$\textbf{Оборудование}$ 1. Cекундомер. 2. Cтойка с неподвижным блоком. 3. 10 гаек М5 (массой $m=(0{,}95 \pm 0{,}02)~\text{г}$ каждая). 4. 10 гаек M10 (массой $M=(10 \pm 1)~\text{г}$ каждая). 5. Катушка ниток. 6. Ножницы. 7. Две скрепки (массой $m_\text{с}=(0{,}44\pm0{,}02)~\text{г}$ каждая). 8. Мерная лента. 9. Круглый карандаш. 10. Клейкая масса. 11. Струбцина. При вращении неподвижного блока выполняется соотношение: $$E_\text{к}= \frac{m_\text{эфф} \omega^2 r^2}{2},$$ где $E_\text{к}$ — кинетическая энергия вращения блока, $\omega$ — угловая скорость вращения блока, $r$ — радиус блока, $m_\text{эфф}$ — эффективная масса блока.
Определите эффективную массу $m_\text{эфф}$ выданного блока.
Определите коэффициент трения скольжения $\mu$ нити о боковую поверхность карандаша. $\textbf{Внимание!}$ При выполнения этого задания имейте в виду, что трогать «рабочую» часть нити и боковую (окрашенную) поверхность карандаша руками не следует, так как на их поверхности могут остаться следы пота и жира. Это может заметно изменить значение коэффициента трения $\mu$. Укажите в отчете действия, который Вы предпринимали для повышения точности результатов. $\textit{Примечание:}$ трением в оси блока можно пренебречь.
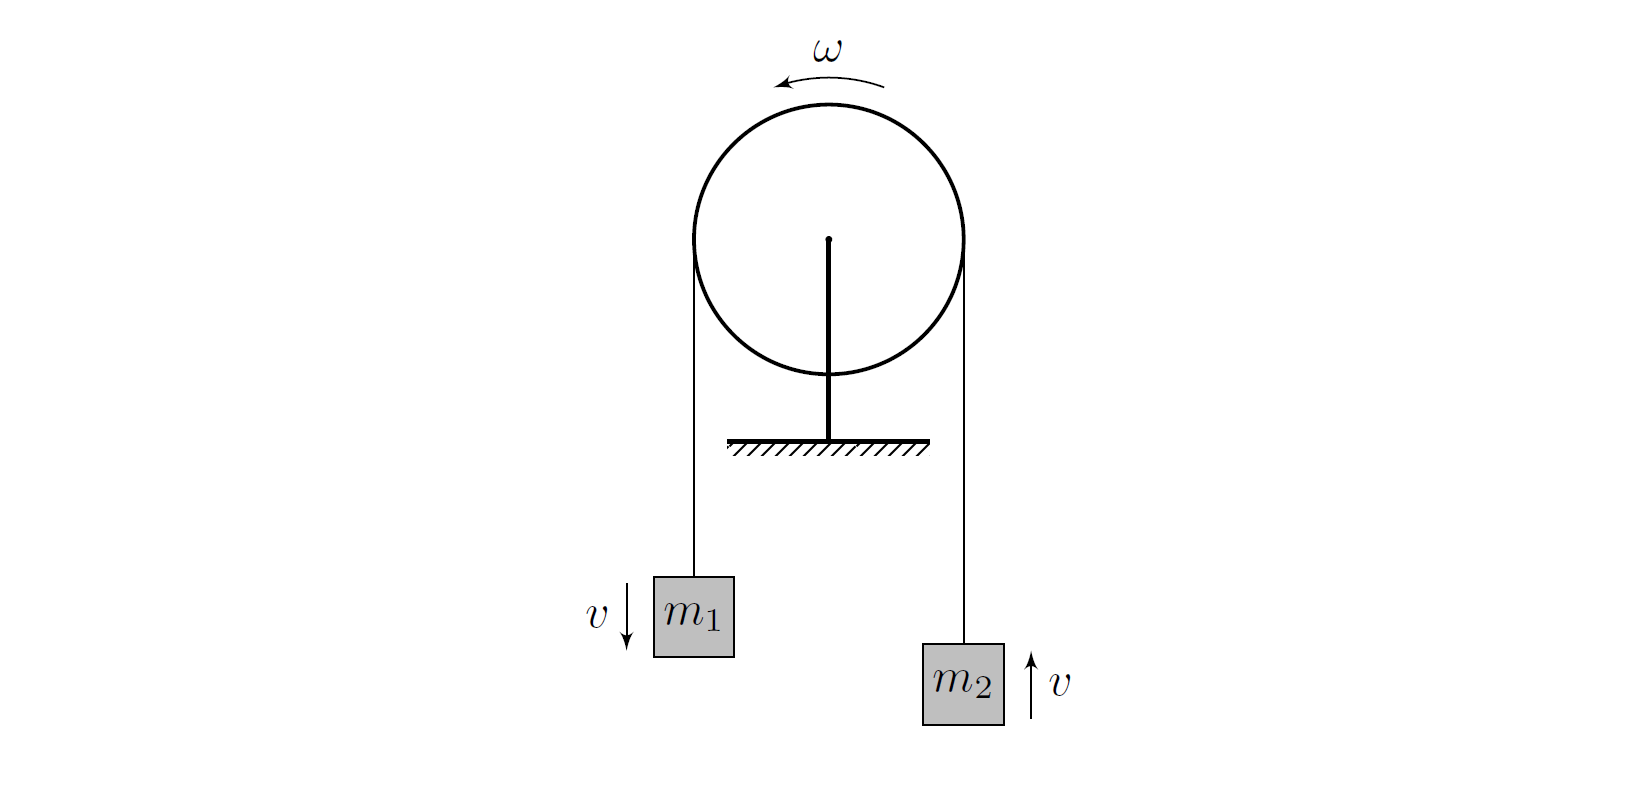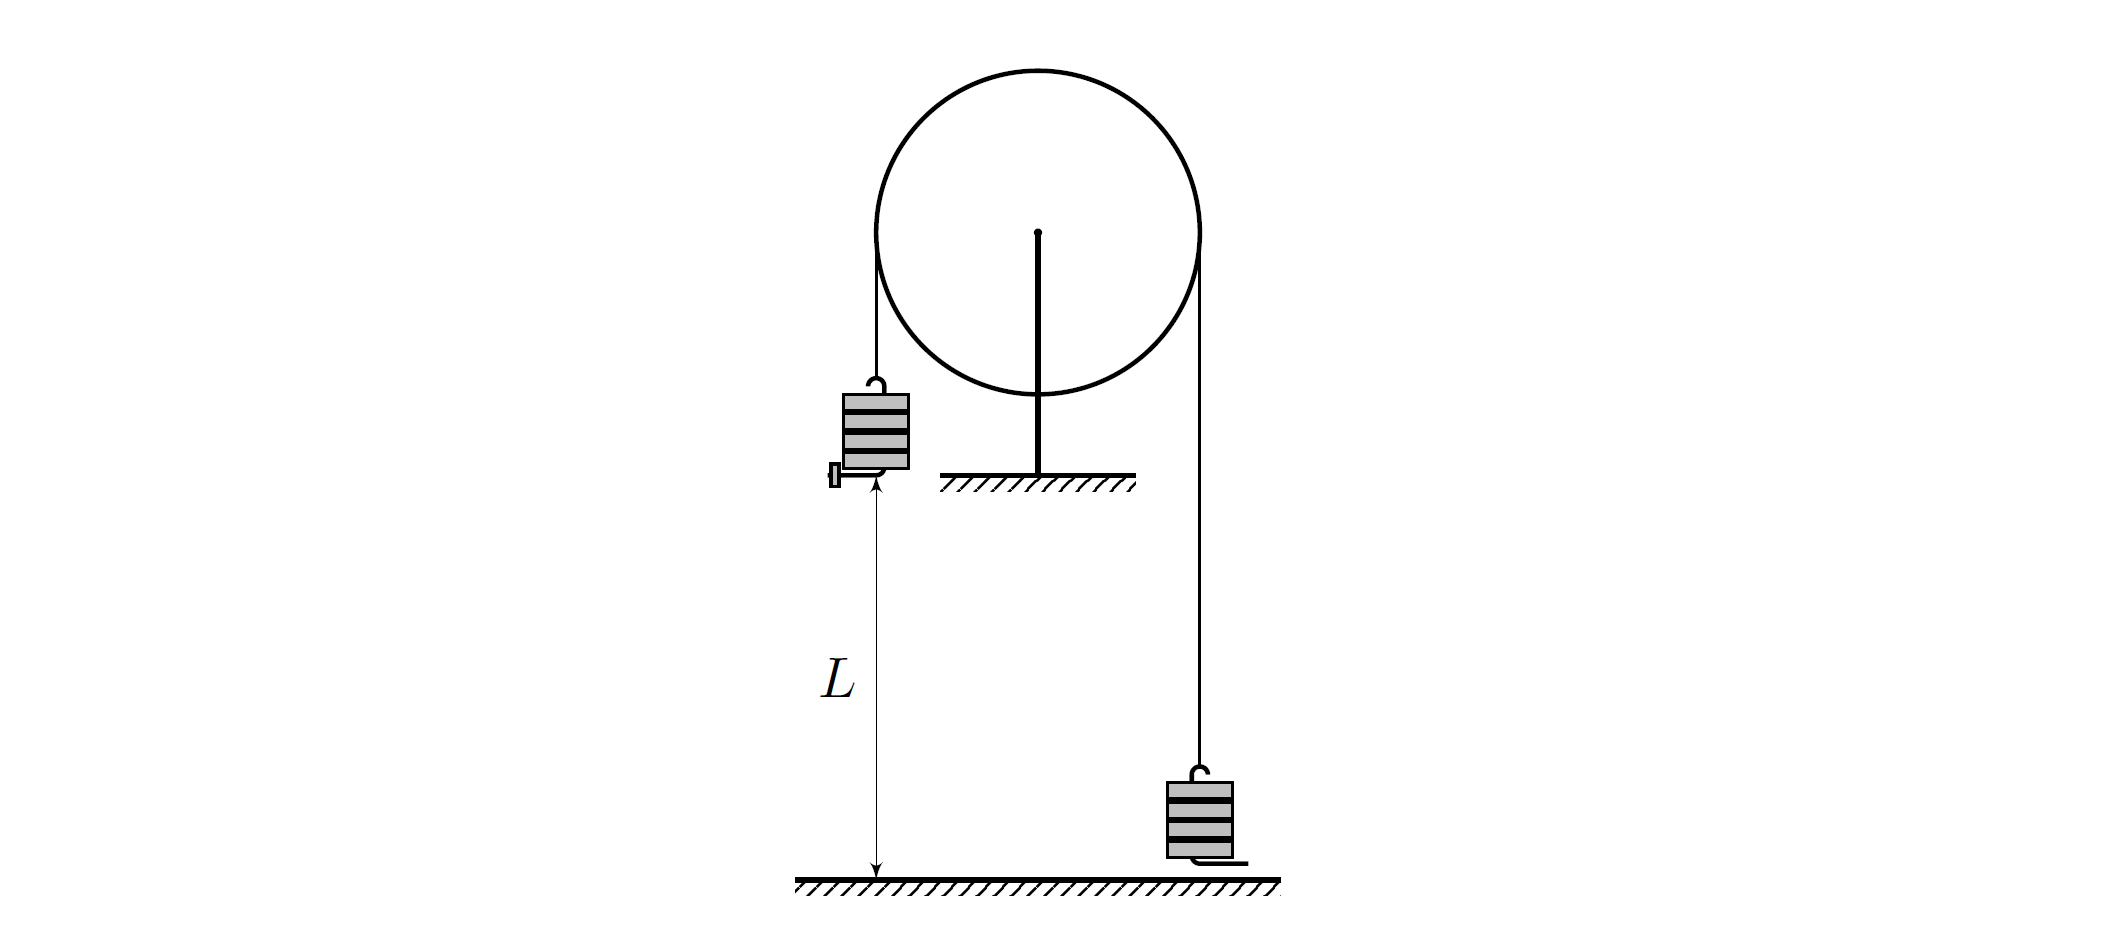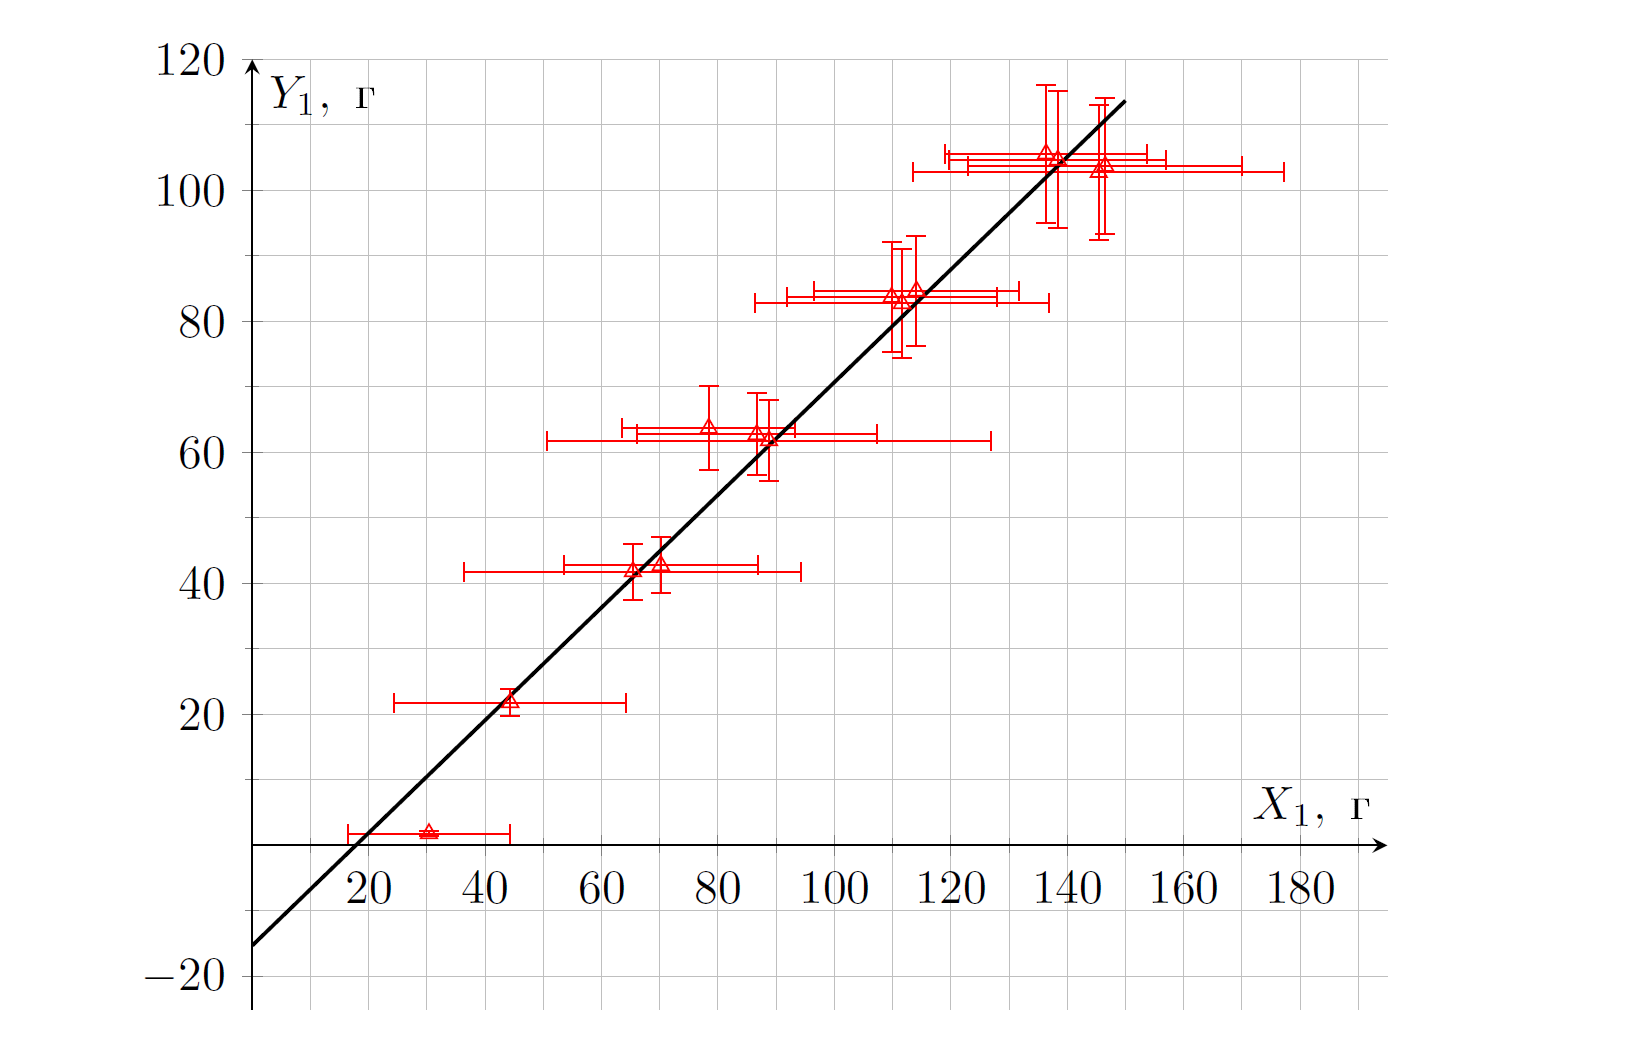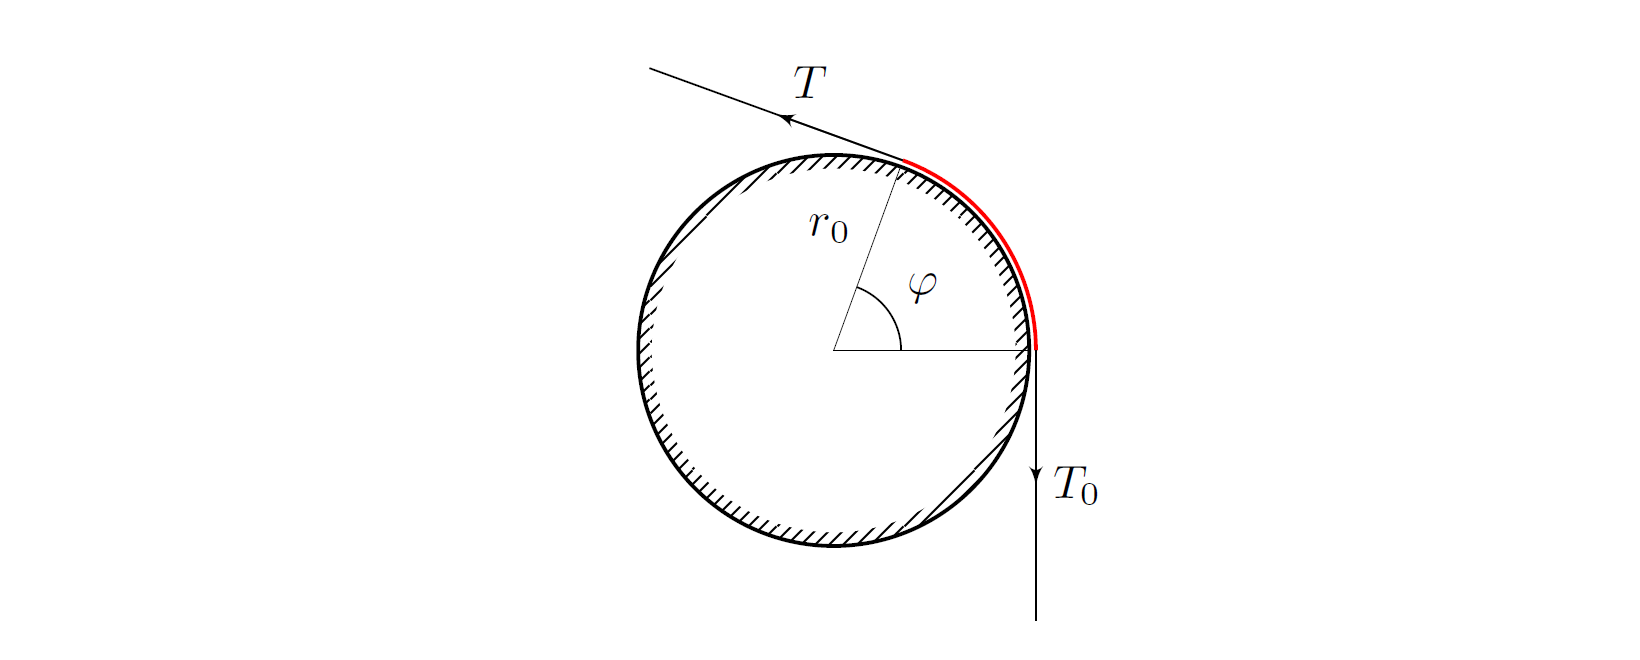
Определите эффективную массу $m_\text{эфф}$ выданного блока.
Решение: $\textbf{Метод №1}$ Обозначим за $m_1$ массу большего груза, а за $m_2$ — массу меньшего. В силу нерастяжимости нити модули скоростей и ускорений, с которыми движутся грузы, равны. Будем считать, что нить не проскальзывает по блоку, поэтому \begin{equation} v = \omega r. \tag{1} \end{equation}  Рассмотрим систему из блока и грузов. В ней сохраняется механическая энергия, так как трением в оси блока можно пренебречь. Выберем малый промежуток времени $dt$ и, учитывая уравнение $(1)$, запишем ЗСЭ: \[ \frac{m_1 v^2}{2} + \frac{m_2 v^2}{2} + \frac{m_\text{эфф} v^2}{2} =\\ \frac{m_1 (v + a\,dt)^2}{2} + \frac{m_2 (v + a\,dt)^2}{2} + \frac{m_\text{эфф} (v + a\,dt)^2}{2} + (m_2 - m_1) g v \, dt,\] где $a$ — это ускорение грузов. Пренебрегая вторым порядком малости, упростив выражение, получим: \begin{equation} (m_1 + m_2 + m_\text{эфф}) a = (m_1 - m_2) g. \tag{2} \end{equation} Проведем оценку того, при какой разнице масс $m_1$ и $m_2$ блок покоится. Например, когда $m_1=m$, $m_2=2 m_\text{с}$(с одной стороны маленькая гайка, а с другой две скрепки) — блок покоится, а когда $m_1=m+m_\text{с}$, $m_2=m$ (с одной стороны маленькая гайка, а с другой только скрепка) — блок движется. Можно сделать вывод, что блок покоится при $|m_1-m_2|<0{,}4~\text{г}$. Теперь проведем следующий эксперимент: при разных $m_1$ и $m_2$ будем измерять время, за которое изначально покоящийся груз $m_1$ проходит расстояние $L$ от края стола до пола. \[ L = (72{,}9 \pm 0{,}2)~\text{см}. \] Массы $m_1$ и $m_2$ можно изменять подвешивая гайки на скрепки, а значения найти по формулам: \[ m_1 = N_{1\text{б}} M + N_{1\text{м}} m + m_\text{с} \]\[ m_2 = N_{2\text{б}} M + m_\text{с}, \] где $N_{1\text{б}}$ — количество больших гаек слева, $N_{1\text{м}}$ — количество маленьких гаек слева, $N_{2\text{б}}$ — количество больших гаек справа.  Возьмем $N_{1\text{б}}=1$, $N_{1\text{м}}=1$, $N_{2\text{б}}=1$ и три раза измерим время, за которое изначально покоящийся груз $m_1$ проходит расстояние $L$. $t_1,~\text{c}$ ; $t_2,~\text{c}$ ; $t_3,~\text{c}$ $2{,}62$ ; $2{,}72$ ; $2{,}72$ В силу того, что приборная погрешность измерения времени гораздо меньше случайной, в дальнейшем будем проводить по 3 измерения, а ускорение $a$ считать по формуле: \[ a = 2\frac{L}{\langle t\rangle ^2},\] где $\langle t \rangle$ — это среднее время, которое вычисляется следующим образом: $\langle t \rangle = \dfrac{1}{3} \left( t_1 + t_2 + t_3 \right)$. № ; $N_{1\text{б}}$ ; $N_{1\text{м}}$ ; $N_{2\text{б}}$ ; $t_1,~\text{с}$ ; $t_1,~\text{с}$ ; $t_1,~\text{с}$ ; $\langle t\rangle,~\text{с}$ ; $X_1,~\text{г}$ ; $Y_1,~\text{г}$ ; $\Delta X_1,~\text{г}$ ; $\Delta Y_1,~\text{г}$ 1 ; 0 ; 1 ; 0 ; 2,22 ; 2,20 ; 2,10 ; 2,17 ; 30 ; 2 ; 14 ; 0,4 2 ; 1 ; 1 ; 1 ; 2,72 ; 2,69 ; 2,47 ; 2,63 ; 44 ; 22 ; 20; 2 3 ; 2 ; 1 ; 2 ; 2,91 ; 3,34 ; 3,32 ; 3,19 ; 65 ; 42 ; 29 ; 4 4 ; 2 ; 2 ; 2 ; 2,31 ; 2,32 ; 2,38 ; 2,34 ; 70 ; 43 ; 17 ; 4 5 ; 3 ; 1 ; 3 ; 3,72 ; 3,78 ; 3,65 ; 3,72 ; 89 ; 62 ; 38 ; 6 6 ; 3 ; 2 ; 3 ; 2,63 ; 2,47 ; 2,69 ; 2,60 ; 87 ; 63 ; 21 ; 6 7 ; 3 ; 3 ; 3 ; 2,09 ; 2,00 ; 1,96 ; 2,02 ; 78 ; 64 ; 15 ; 6 8 ; 4 ; 1 ; 4 ; 4,82 ; 4,41 ; 4,78 ; 4,67 ; 140 ; 82 ; 60 ; 8 9 ; 4 ; 2 ; 4 ; 3,03 ; 2,91 ; 2,90 ; 2,95 ; 112 ; 83 ; 25 ; 8 10 ; 4 ; 3 ; 4 ; 2,38 ; 2,37 ; 2,41 ; 2,39 ; 110 ; 84 ; 18 ; 8 11 ; 4 ; 4 ; 4 ; 2,22 ; 2,03 ; 2,07 ; 2,11 ; 114 ; 85 ; 18 ; 8 12 ; 5 ; 1 ; 5 ; 5,50 ; 5,44 ; 5,47 ; 5,47 ; 192 ; 102 ; 81 ; 10 13 ; 5 ; 2 ; 5 ; 3,34 ; 3,38 ; 3,37 ; 3,36 ; 145 ; 103 ; 32 ; 10 14 ; 5 ; 3 ; 5 ; 2,84 ; 2,68 ; 2,75 ; 2,76 ; 147 ; 104 ; 24 ; 10 15 ; 5 ; 4 ; 5 ; 2,31 ; 2,28 ; 2,37 ; 2,32 ; 138 ; 105 ; 19 ; 11 16 ; 5 ; 5 ; 5 ; 2,03 ; 2,03 ; 2,12 ; 2,06 ; 136 ; 106 ; 17 ; 11 Согласно выражению $(2)$ можно выбрать координаты $Y_1 = m_1 + m_2$, $X_1 = \dfrac{g}{a} (m_1 - m_2)$, в которых график должен оказаться линейным: $Y_1 = X_1 - m_\text{эфф}$. Формула для пересчета: \[ X_1=\frac{g\langle t \rangle ^2}{2L} (m_1 - m_2). \] При построении графика точки №8 и №12 мы не будем использовать, так как они имеют слишком большие погрешности в сравнении с другими точками. При этом важно отметить, что в рамках крестов ошибок эти точки лежат на нашей прямой.  Найдем из графика $m_\text{эфф}= (15 \pm 5)~\text{г}$. Стоит отметить, что коэффициент наклона немного отличен от единицы, что можно объяснить трением в подшипнике. $\textbf{Метод №2}$ Для определения $m_\text{эфф}$ можно использовать колебания. Чтобы превратить блок в физический маятник, мы можем с помощью клейкой массы приклеить большую гайку к краю блока. Расстояние от центра блока до гайки обозначим за $l$. Запишем ЗСЭ, пренебрегая трением. За $\alpha$ обозначим малый угол отклонения от положения равновесия: \begin{equation} \frac{m_\text{эфф} \omega^2 r^2}{2} + \frac{M \omega^2 l^2}{2} + Mgl (1-\cos \alpha) = \text{const}, \tag{3} \end{equation} при этом $d \alpha = \omega \, dt$, $\cos \alpha \simeq 1 - \alpha^2/2$. Подставим это в выражение $(3)$: \[ \frac{1}{2} \left( m_\text{эфф} r^2 + M l^2 \right) \omega^2 + \frac{1}{2} Mgl \, \alpha^2 = \text{const}. \] Получилось уравнение колебаний с периодом $T$: \[ T = 2 \pi \sqrt{ \frac{m_\text{эфф} r^2 + Ml^2}{Mgl}}.\] Проведем измерения: $l=(4{,}5 \pm 0{,}1)~\text{см}$, $r=(4{,}9\pm0{,}1)~\text{см}$. Измерим время $t$ за, которое происходит $n=10$ колебаний. Формула для нахождения $m_\text{эфф}$: \[ m_\text{эфф} = M \left( \frac{T^2}{4 \pi^2}\frac{gl}{r^2} - \frac{l^2}{r^2} \right).\] По данной формуле получается следующий результат: $m_\text{эфф}=(25 \pm 6)~\text{г}$. Результат получается немного завышеным из-за трения в подшипнике.
Ответ: $m_\text{эфф} = (15 \pm 5)~\text{г}$  $\textbf{Метод №2}$ Для определения $m_\text{эфф}$ можно использовать колебания. Чтобы превратить блок в физический маятник, мы можем с помощью клейкой массы приклеить большую гайку к краю блока. Расстояние от центра блока до гайки обозначим за $l$. Запишем ЗСЭ, пренебрегая трением. За $\alpha$ обозначим малый угол отклонения от положения равновесия: \begin{equation} \frac{m_\text{эфф} \omega^2 r^2}{2} + \frac{M \omega^2 l^2}{2} + Mgl (1-\cos \alpha) = \text{const}, \tag{3} \end{equation} при этом $d \alpha = \omega \, dt$, $\cos \alpha \simeq 1 - \alpha^2/2$. Подставим это в выражение $(3)$: \[ \frac{1}{2} \left( m_\text{эфф} r^2 + M l^2 \right) \omega^2 + \frac{1}{2} Mgl \, \alpha^2 = \text{const}. \] Получилось уравнение колебаний с периодом $T$: \[ T = 2 \pi \sqrt{ \frac{m_\text{эфф} r^2 + Ml^2}{Mgl}}.\] Проведем измерения: $l=(4{,}5 \pm 0{,}1)~\text{см}$, $r=(4{,}9\pm0{,}1)~\text{см}$. Измерим время $t$ за, которое происходит $n=10$ колебаний. Формула для нахождения $m_\text{эфф}$: \[ m_\text{эфф} = M \left( \frac{T^2}{4 \pi^2}\frac{gl}{r^2} - \frac{l^2}{r^2} \right).\] По данной формуле получается следующий результат: $m_\text{эфф}=(25 \pm 6)~\text{г}$. Результат получается немного завышеным из-за трения в подшипнике.
Ответ: $m_\text{эфф} = (25 \pm 6)~\text{г}$

Определите коэффициент трения скольжения $\mu$ нити о боковую поверхность карандаша.
Ответ: $\mu=(0{,}17 \pm 0{,}02)$  $\textbf{Статический метод}$ Возможен другой метод решения, точность которого хуже. Будем двигать карандаш по горизонтали, пока нить не перестанет по нему скользить, и запишем расстояние $x$, соотвествующее этому моменту. В каждом эксперименте будем использовать $m_1 = N_\text{б} M + m_\text{м} m+m_\text{с}$, $m_2 = N_\text{б} M +m_\text{с}$.  В итоге, опираясь на $(4)$, можно написать равенство: \[ \mu\,\text{arctg} \, x/L_1 = 2\frac{m_1 - m_2}{m_1+m_2}.\] Построим график $Y_3=2\dfrac{m_1-m_2}{m_1+m_2}$ от $\varphi$. Он должен оказаться линейным, проходить через точку $(0,0)$ и иметь угловой коэффициент $k_3=\mu$. Формулы для пересчета: \[ \varphi = \text{arctg} \, \langle x \rangle / L_1, \quad \langle x \rangle = \frac{1}{3} (x_1 + x_2 + x_3).\] $N_\text{б}$ ; $N_\text{м}$ ; $x_1,~\text{см}$ ; $x_2,~\text{см}$ ; $x_3,~\text{см}$ ; $\langle x \rangle,~\text{см}$ ; $\varphi,~\text{рад}$ ; $Y_3$ ; $\Delta \varphi,~\text{рад}$ ; $\Delta Y_3$ 5 ; 1 ; 9,9 ; 11,1 ; 7,6 ; 9,5 ; 0,19 ; 0,02 ; 0,04 ; 0,01 5 ; 1 ; 9,9 ; 11,1 ; 7,6 ; 9,5 ; 0,19 ; 0,018 ; 0,04 ; 0,010 5 ; 2 ; 12,1 ; 12,9 ; 13,4 ; 12,8 ; 0,25 ; 0,035 ; 0,01 ; 0,011 5 ; 3 ; 22,0 ; 18,1 ; 19,4 ; 19,8 ; 0,38 ; 0,053 ; 0,04 ; 0,013 5 ; 4 ; 29,1 ; 28,1 ; 29,4 ; 28,9 ; 0,53 ; 0,070 ; 0,01 ; 0,015 5 ; 5 ; 44,6 ; 41,6 ; 40,2 ; 42,1 ; 0,71 ; 0,086 ; 0,04 ; 0,016 5 ; 6 ; 50,6 ; 49,1 ; 49,7 ; 49,8 ; 0,79 ; 0,103 ; 0,01 ; 0,018 4 ; 1 ; 7,2 ; 9,1 ; 8,9 ; 8,4 ; 0,17 ; 0,022 ; 0,02 ; 0,012 4 ; 2 ; 17,8 ; 17,3 ; 17,2 ; 17,4 ; 0,34 ; 0,044 ; 0,01 ; 0,014 4 ; 3 ; 29,2 ; 28,2 ; 25,8 ; 27,7 ; 0,51 ; 0,065 ; 0,04 ; 0,016 4 ; 4 ; 40,6 ; 40,4 ; 37,6 ; 39,5 ; 0,67 ; 0,086 ; 0,03 ; 0,018 4 ; 5 ; 52,7 ; 52,3 ; 51,5 ; 52,2 ; 0,81 ; 0,107 ; 0,01 ; 0,020 3 ; 1 ; 12,3 ; 13,9 ; 9,8 ; 12,0 ; 0,24 ; 0,030 ; 0,05 ; 0,016 3 ; 2 ; 20,9 ; 19,1 ; 22,3 ; 20,8 ; 0,40 ; 0,058 ; 0,04 ; 0,019  Коэффициент наклона $k_3=(0{,}13 \pm 0{,}04)$, значит $\mu=(0{,}13 \pm 0{,}04)$.
Ответ: $\mu=(0{,}13 \pm 0{,}04)$
Темы:
E, Всероссийские